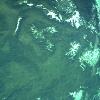
Label: land